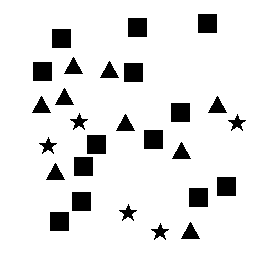
Squares: 13
Triangles: 9
Stars: 5
Total shapes: 27